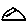
Label: triangle